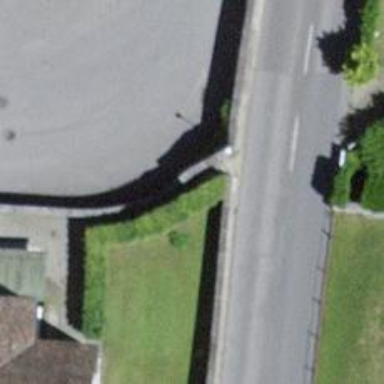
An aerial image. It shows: Retaining wall.